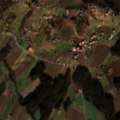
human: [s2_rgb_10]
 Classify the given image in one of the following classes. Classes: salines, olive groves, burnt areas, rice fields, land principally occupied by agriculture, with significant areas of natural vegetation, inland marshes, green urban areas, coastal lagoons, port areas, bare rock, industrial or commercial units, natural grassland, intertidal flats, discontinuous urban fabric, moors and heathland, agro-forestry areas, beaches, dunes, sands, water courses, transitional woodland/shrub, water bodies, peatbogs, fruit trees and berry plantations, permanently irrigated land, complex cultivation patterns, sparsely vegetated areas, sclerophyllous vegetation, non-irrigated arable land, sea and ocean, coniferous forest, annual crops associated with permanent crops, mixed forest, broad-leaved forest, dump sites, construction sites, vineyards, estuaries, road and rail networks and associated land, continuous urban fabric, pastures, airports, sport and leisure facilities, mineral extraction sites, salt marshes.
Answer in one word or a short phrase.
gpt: non-irrigated arable land, complex cultivation patterns, land principally occupied by agriculture, with significant areas of natural vegetation, broad-leaved forest